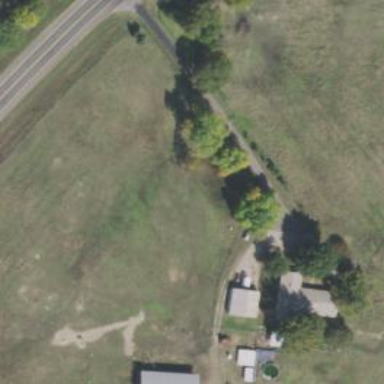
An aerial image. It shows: Driveway leading to service road.